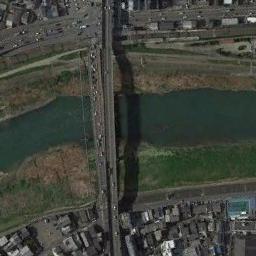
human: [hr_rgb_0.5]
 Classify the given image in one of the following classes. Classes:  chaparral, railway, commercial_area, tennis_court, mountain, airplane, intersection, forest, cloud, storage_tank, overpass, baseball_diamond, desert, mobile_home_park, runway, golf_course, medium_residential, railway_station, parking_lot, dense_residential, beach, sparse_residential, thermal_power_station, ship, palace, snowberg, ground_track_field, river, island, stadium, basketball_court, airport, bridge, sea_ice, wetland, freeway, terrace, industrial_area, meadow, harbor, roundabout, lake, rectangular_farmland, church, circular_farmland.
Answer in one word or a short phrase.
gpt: bridge